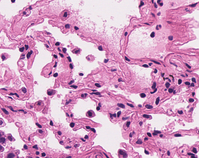
Tumor epithelial tissue: no
Tumor-associated stroma tissue: no
Normal tissue: yes